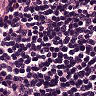
Metastatic tissue present: no